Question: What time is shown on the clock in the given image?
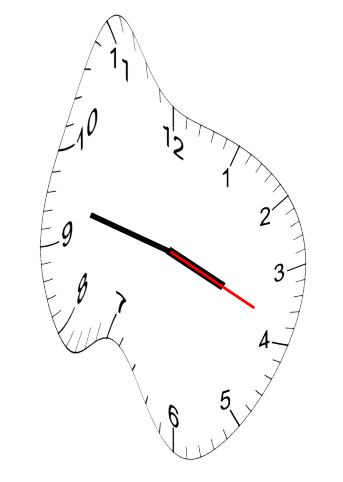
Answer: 03:47:19